【题型】选择题　【知识点】平面几何　【难度】easy
如图所示，在 $\triangle ABC$ 中，点 $E$ 是 $BC$ 上的一点，$BE = 2CE$，$F$ 是 $AE$ 上的中点，则 $DF:BF$ 的值为（ ）

A. $1:4$ \quad
B. $2:5$ \quad
C. $1:5$ \quad
D. $3:5$
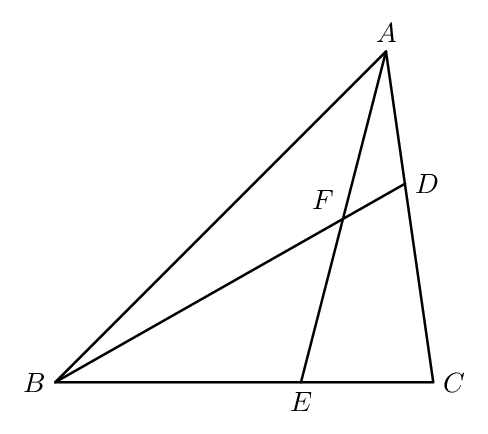
【解答】
\pagestyle{empty}
\noindent
【答案】C

【分析】此题考查了平行线分线段成比例定理等知识。过点 \(F\) 作 \(FG \parallel AC\) 交 \(BC\) 于点 \(G\)，得到 \(EC = 2EG = 2CG\)，进一步得到 \(BG = 5CG\)，由 \(FG \parallel AC\) 得到 \(\dfrac{DF}{BF} = \dfrac{CG}{BG} = \dfrac{1}{5}\) 即可.

【详解】解：\(\because F\) 是 \(AE\) 上的中点，\\
\(\therefore AF = EF\)，\\
过点 \(F\) 作 \(FG \parallel AC\) 交 \(BC\) 于点 \(G\)，

\(\therefore \dfrac{EG}{CG} = \dfrac{EF}{AF} = 1\),

\(\therefore EC = 2EG = 2CG\)

\(\because BE = 2CE\),

\(\therefore BE = 2EC = 4EG = 4CG\),

\(\therefore BG = 5CG\).

\(\because FG \parallel AC\),

\(\therefore \dfrac{DF}{BF} = \dfrac{CG}{BG} = \dfrac{1}{5}\),

故选：C
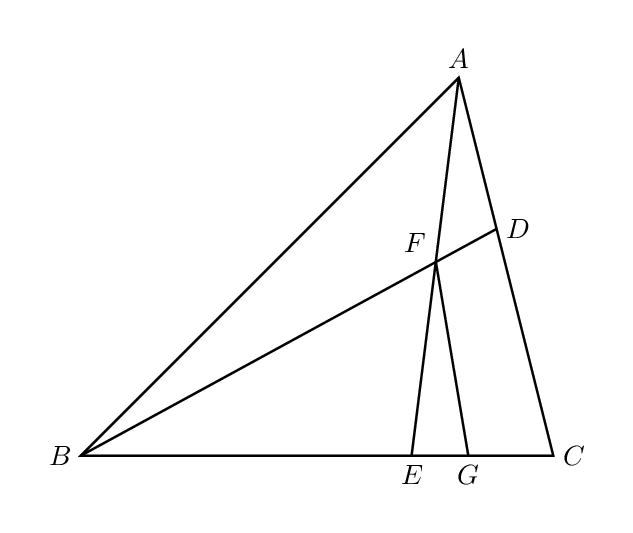